Field crop: maize
Growth stage: 2
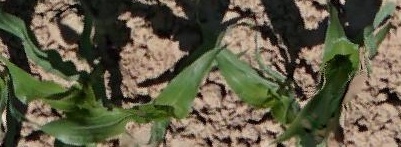
Species: maize